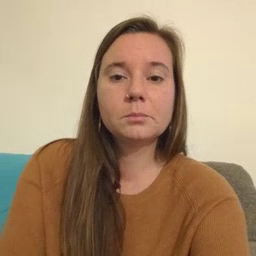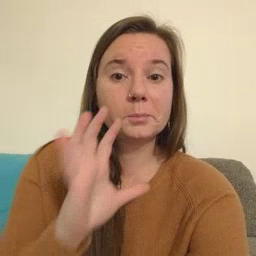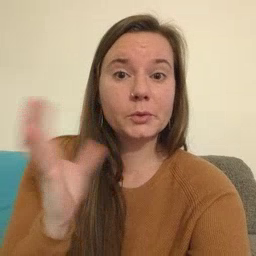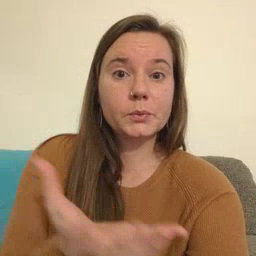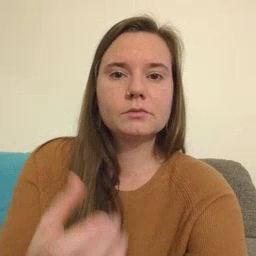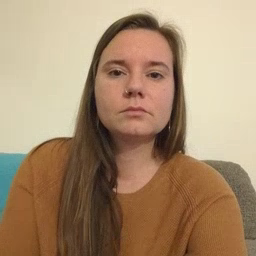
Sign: balloon